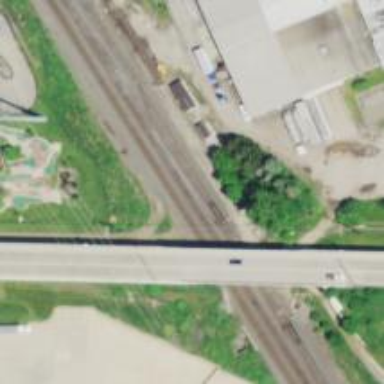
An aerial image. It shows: Railway siding for service.